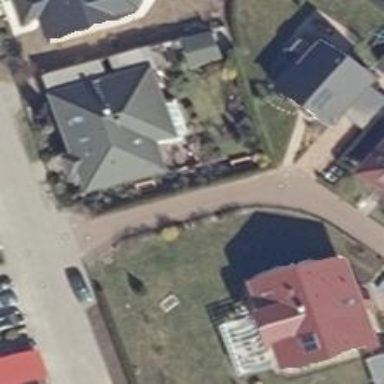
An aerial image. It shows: Detached building with hipped roof shape.